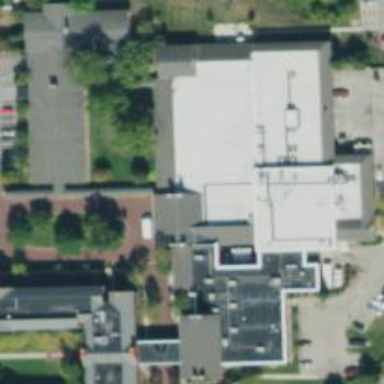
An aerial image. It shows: Hotel building.